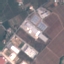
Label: Industrial